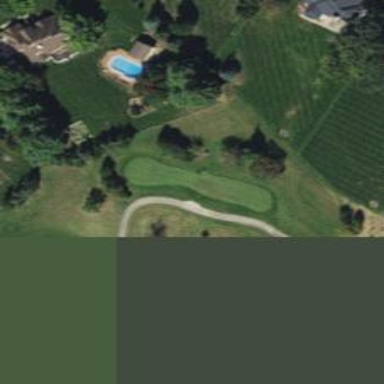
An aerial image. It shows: Golf tee.